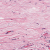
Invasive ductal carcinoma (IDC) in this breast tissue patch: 0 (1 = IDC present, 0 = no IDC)